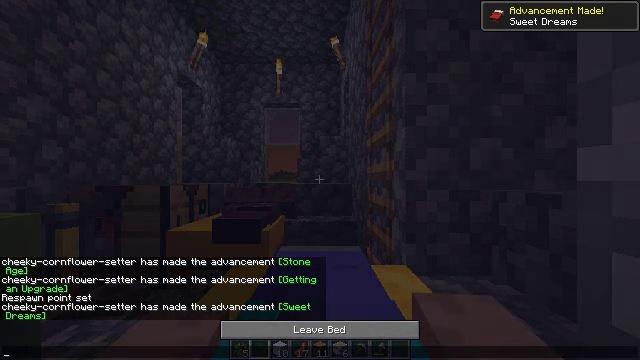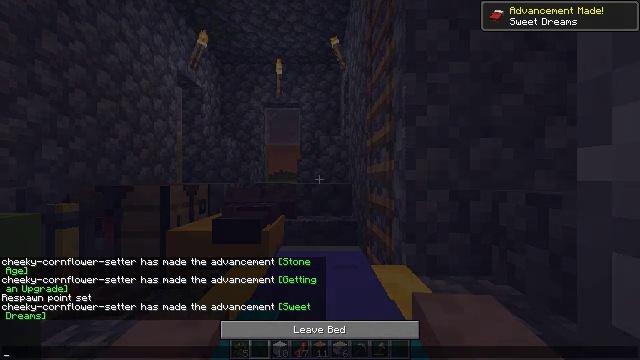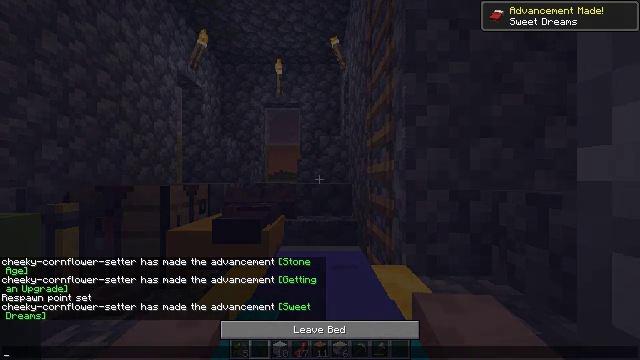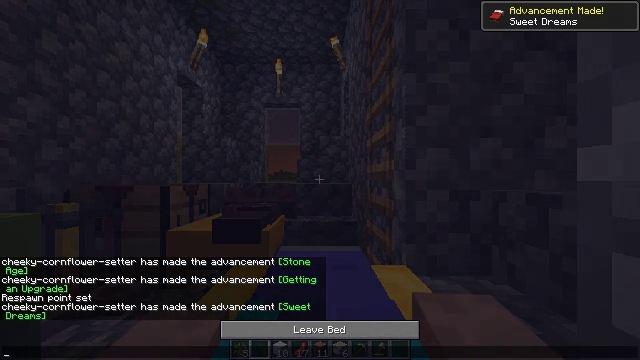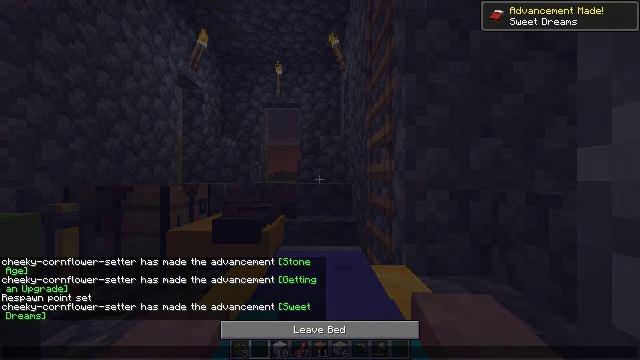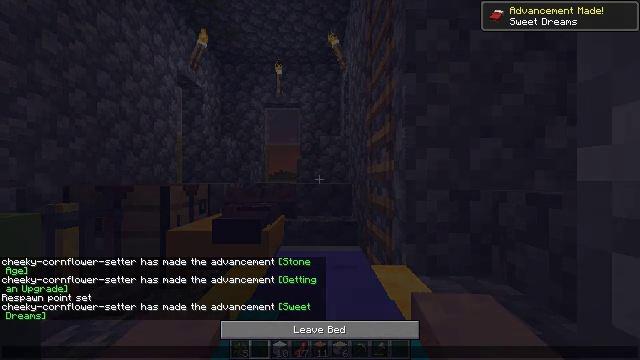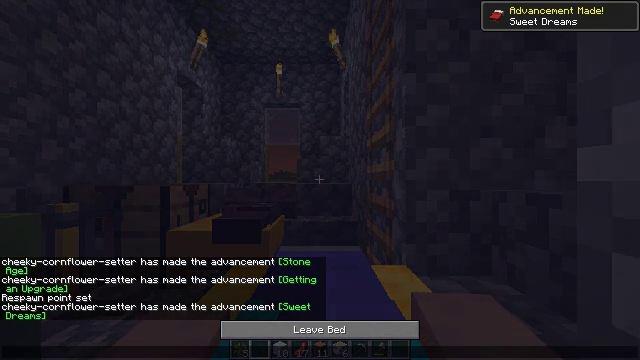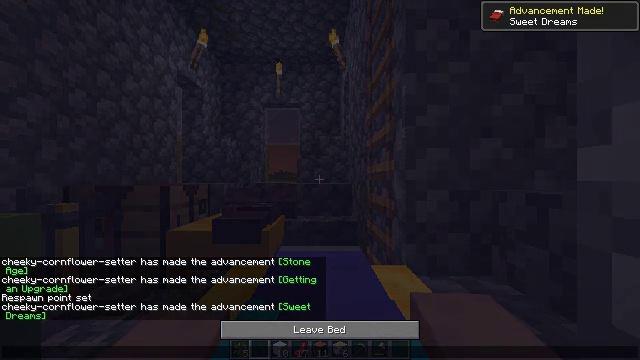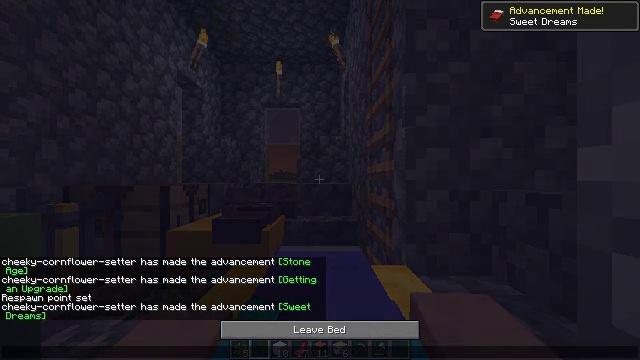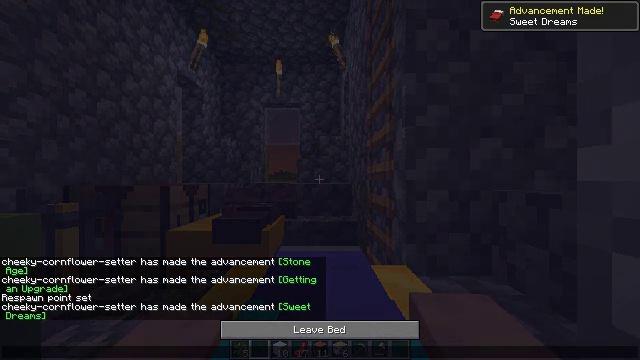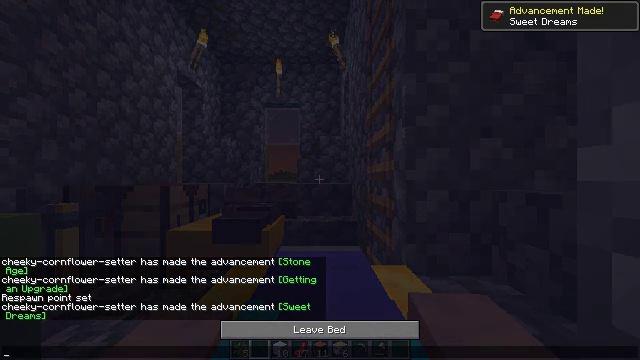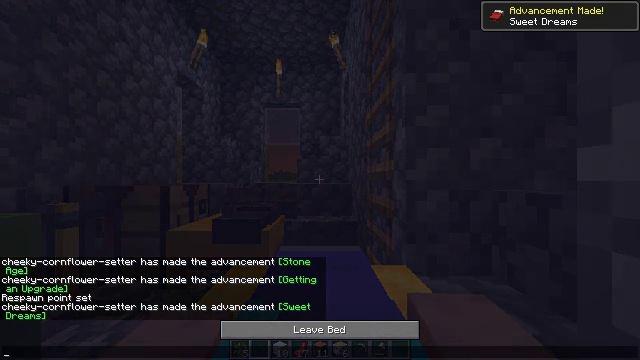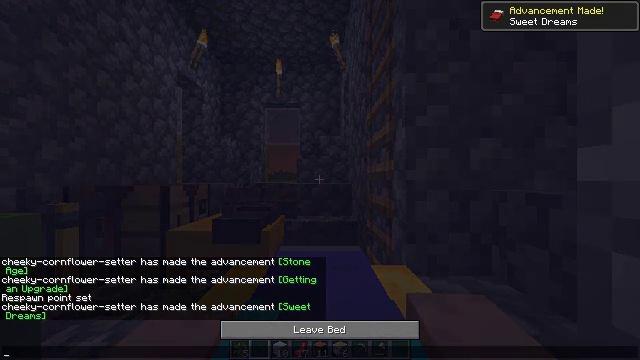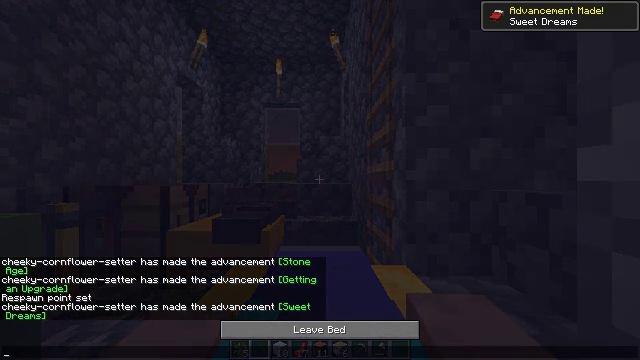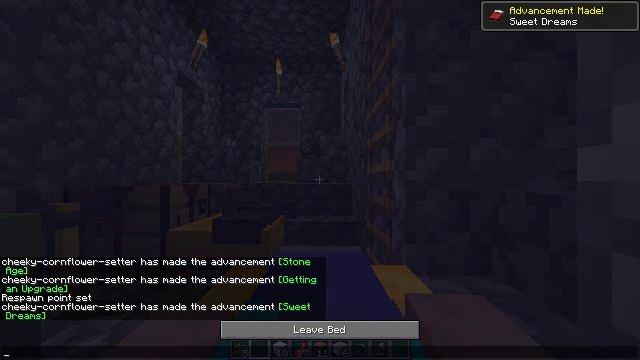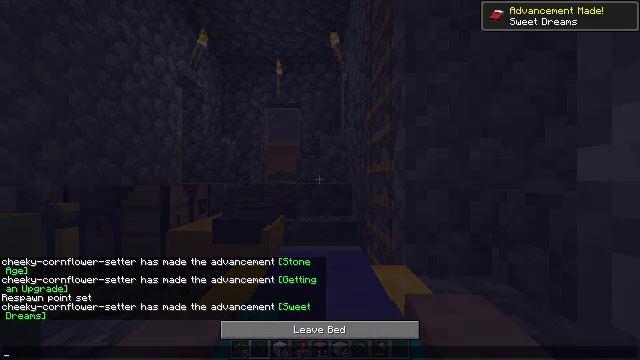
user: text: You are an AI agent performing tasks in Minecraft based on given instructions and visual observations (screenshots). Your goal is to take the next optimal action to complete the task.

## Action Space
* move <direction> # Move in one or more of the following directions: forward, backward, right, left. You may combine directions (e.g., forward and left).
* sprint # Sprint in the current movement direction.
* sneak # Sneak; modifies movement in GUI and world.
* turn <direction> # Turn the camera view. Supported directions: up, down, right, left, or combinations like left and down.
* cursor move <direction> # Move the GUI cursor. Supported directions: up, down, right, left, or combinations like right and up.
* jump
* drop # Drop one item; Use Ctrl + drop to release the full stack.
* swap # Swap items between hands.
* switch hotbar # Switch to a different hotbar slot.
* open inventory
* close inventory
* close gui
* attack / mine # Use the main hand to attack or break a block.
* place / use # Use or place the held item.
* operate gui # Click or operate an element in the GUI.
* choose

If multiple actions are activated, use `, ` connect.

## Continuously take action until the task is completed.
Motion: motion action
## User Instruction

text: Gather the yellow bed by attacking it.
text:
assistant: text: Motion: no_op
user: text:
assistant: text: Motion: no_op
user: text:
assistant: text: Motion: no_op
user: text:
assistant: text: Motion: no_op
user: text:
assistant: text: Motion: no_op
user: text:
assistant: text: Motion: no_op
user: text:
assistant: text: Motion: no_op
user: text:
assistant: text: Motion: no_op
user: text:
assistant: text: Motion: no_op
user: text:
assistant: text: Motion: no_op
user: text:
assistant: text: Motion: no_op
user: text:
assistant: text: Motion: no_op
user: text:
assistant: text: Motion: no_op
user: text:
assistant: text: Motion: no_op
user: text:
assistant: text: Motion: no_op
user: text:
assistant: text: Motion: no_op
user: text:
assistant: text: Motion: no_op
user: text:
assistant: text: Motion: no_op
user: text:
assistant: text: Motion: no_op
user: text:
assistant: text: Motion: no_op
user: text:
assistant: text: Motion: no_op
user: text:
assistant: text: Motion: no_op
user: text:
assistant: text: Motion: no_op
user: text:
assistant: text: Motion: no_op
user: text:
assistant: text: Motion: no_op
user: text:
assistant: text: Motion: no_op
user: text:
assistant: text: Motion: no_op
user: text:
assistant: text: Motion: close gui
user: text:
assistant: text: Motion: no_op
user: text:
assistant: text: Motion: no_op